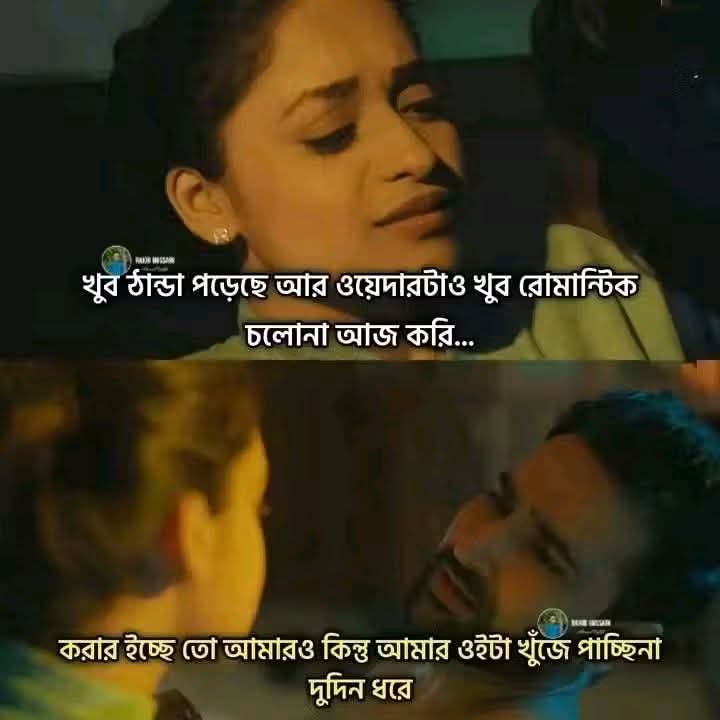
Text: খুব ঠান্ডা পড়েছে আর ওয়েদারটাও খুব রোমান্টিক চলোনা আজ করি...
করার ইচ্ছে তো আমারও কিন্তু আমার ওইটা খুঁজে পাচ্ছিনা দুদিন ধরে
Label: Non Hate